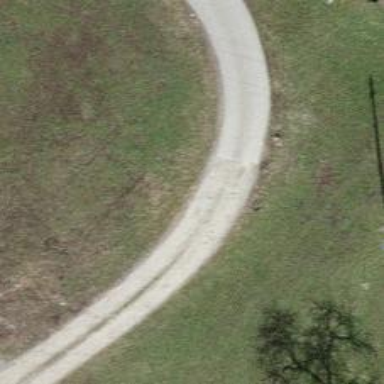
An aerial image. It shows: Service road with high-quality grade 1 track surface.